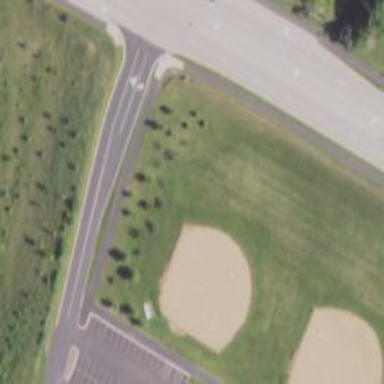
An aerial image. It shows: Baseball pitch for leisure land.